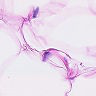
Metastatic tissue present: no